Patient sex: M
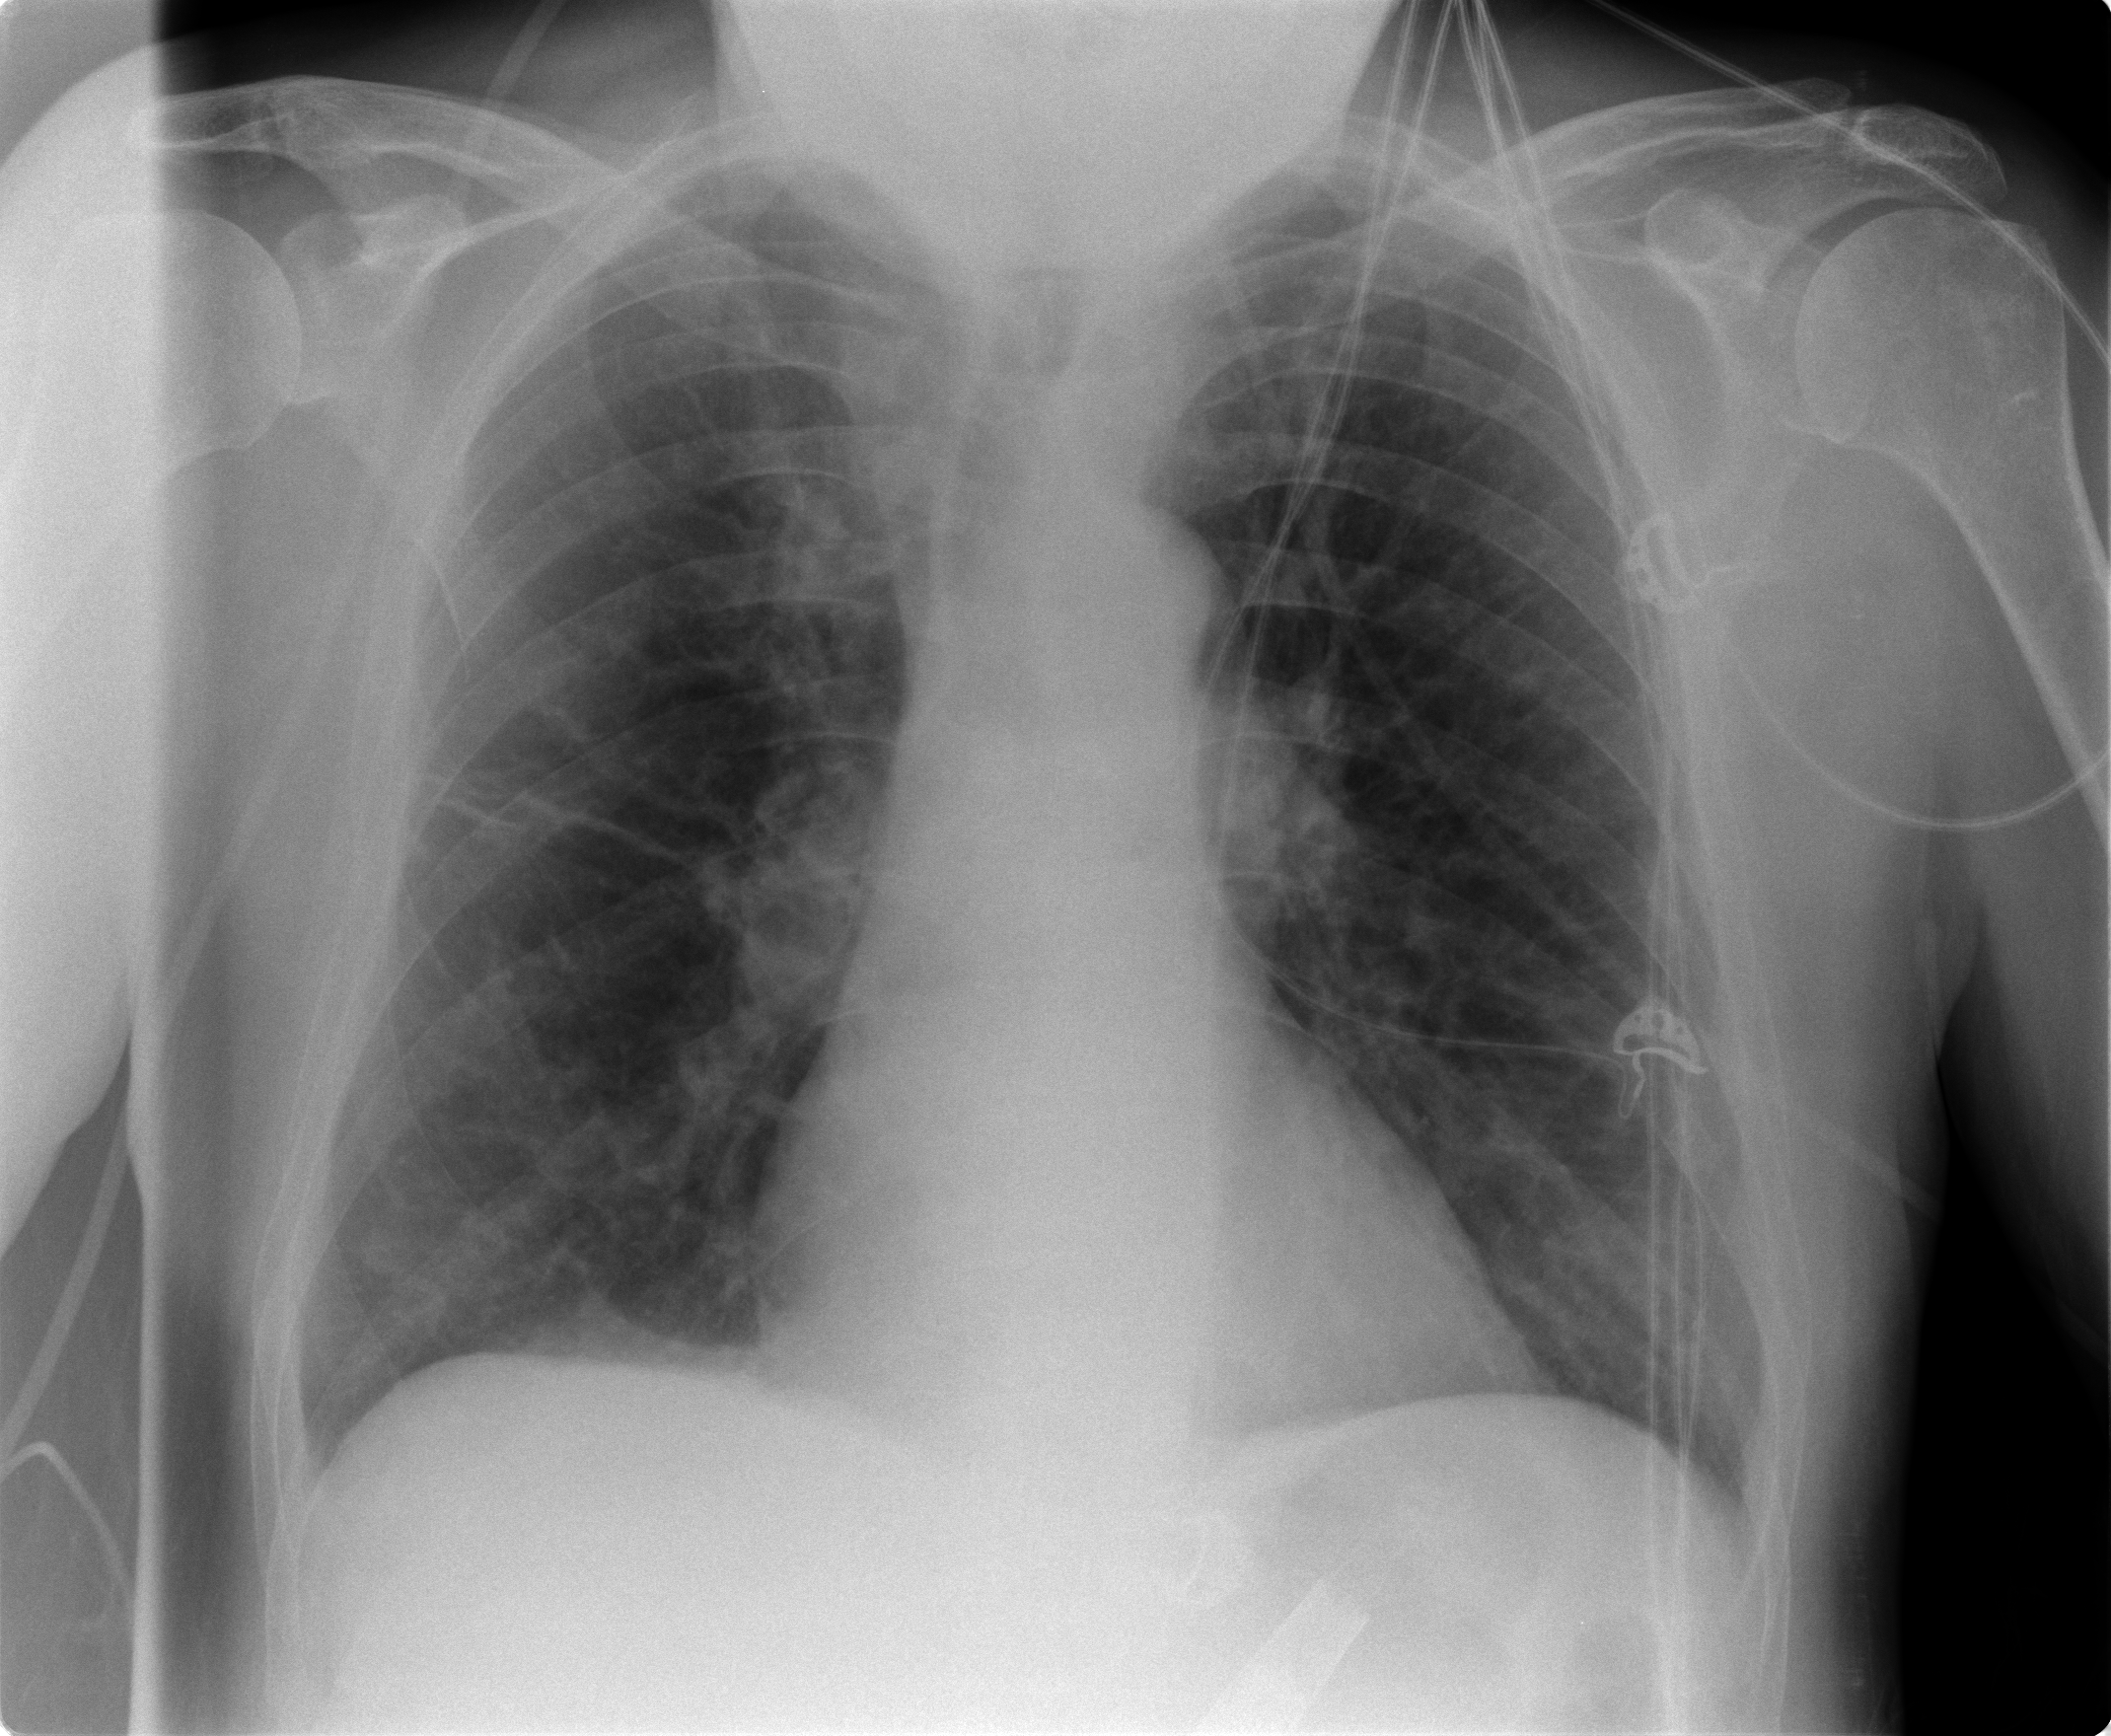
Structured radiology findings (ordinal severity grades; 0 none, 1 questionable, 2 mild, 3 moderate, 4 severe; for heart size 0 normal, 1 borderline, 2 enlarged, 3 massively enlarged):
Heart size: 0
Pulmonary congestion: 2
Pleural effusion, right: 0
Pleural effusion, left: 0
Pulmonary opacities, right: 0
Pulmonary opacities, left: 0
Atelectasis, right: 1
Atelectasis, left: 0